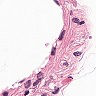
Metastatic tissue present: no